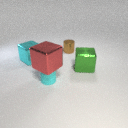
large green metal cube to the right of large cyan metal cube